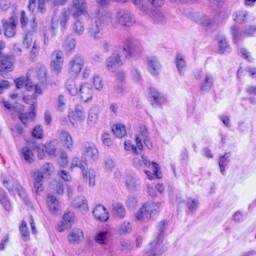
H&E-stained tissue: Cervix